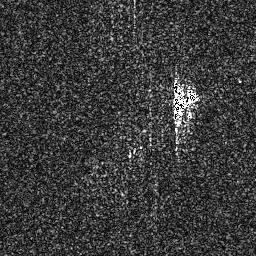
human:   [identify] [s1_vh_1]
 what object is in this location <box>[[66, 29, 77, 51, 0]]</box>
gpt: <ref>1 medium ship at the right</ref>